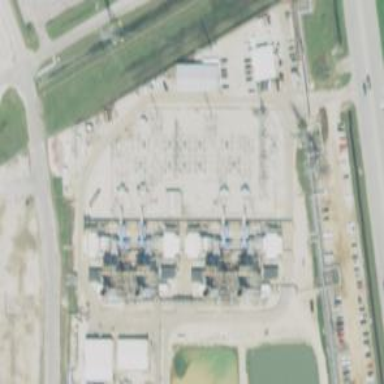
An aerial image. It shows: Switch used for power control.